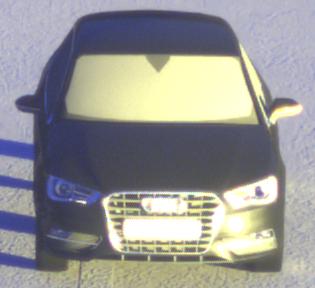
Make: Audi
Model: A3 1.2 TFSI
Detailed model: A3 (8V)
Model produced from: 2013/02
Model produced until: 2014/05
Doors: 3
Color: black
Road condition: dry road
Daytime: sunrise or sunset
Contrast: high contrast